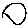
Label: circle